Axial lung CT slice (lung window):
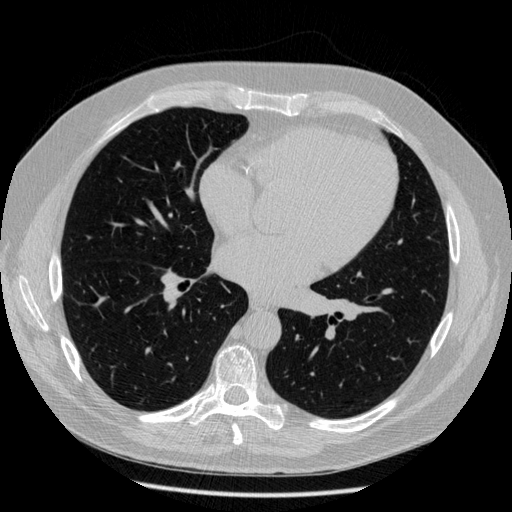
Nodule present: no